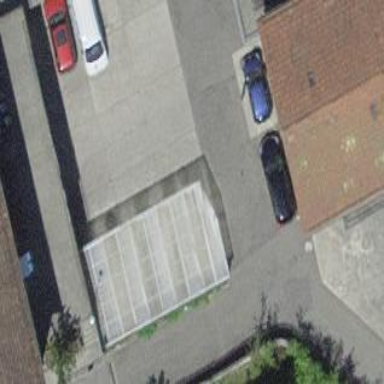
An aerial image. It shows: Carport building.